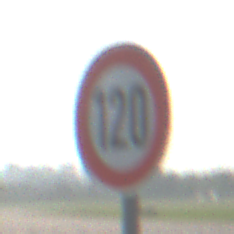
Verkehrszeichen: Geschwindigkeit120
Umgebung: Outdoor, Special
Tageszeit: MorningAfternoon
Wetter: Clear
Licht: Natural
Jahreszeit: NotSpecified
Kontrast: HighContrast